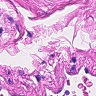
Metastatic tissue present: no